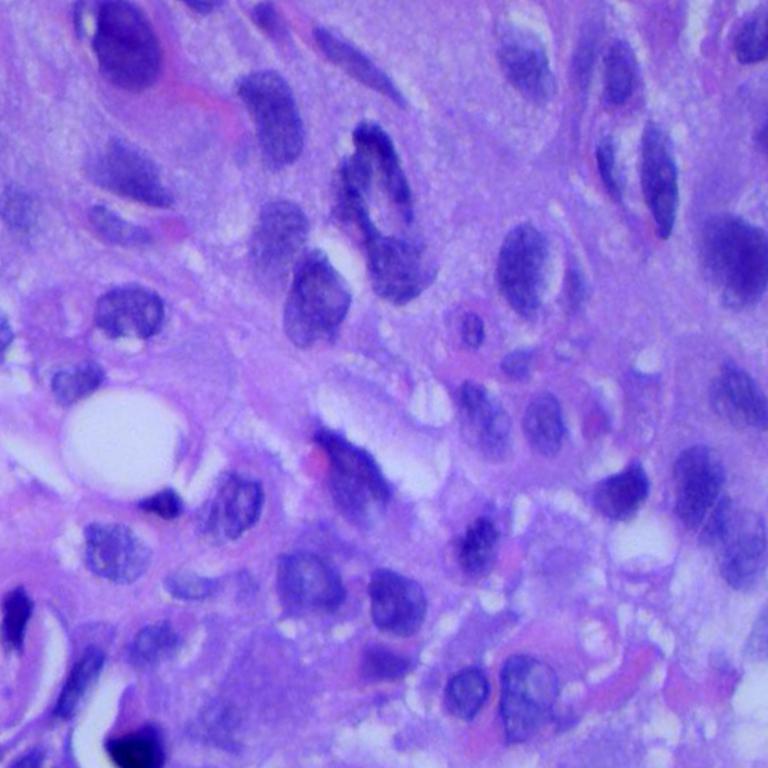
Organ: lung
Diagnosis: squamous carcinomas